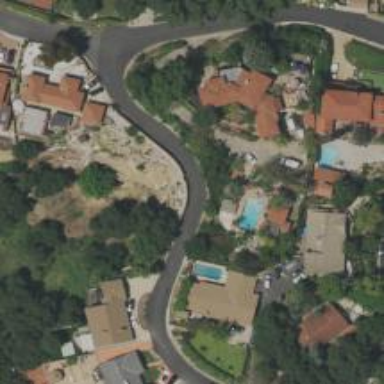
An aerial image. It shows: Residential road.